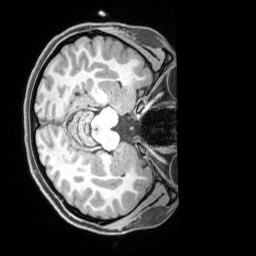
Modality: T1w
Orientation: axial
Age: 24
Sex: female
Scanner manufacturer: siemens
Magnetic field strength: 3 T
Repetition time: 2.17 s
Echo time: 0.00169 s